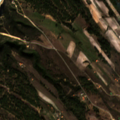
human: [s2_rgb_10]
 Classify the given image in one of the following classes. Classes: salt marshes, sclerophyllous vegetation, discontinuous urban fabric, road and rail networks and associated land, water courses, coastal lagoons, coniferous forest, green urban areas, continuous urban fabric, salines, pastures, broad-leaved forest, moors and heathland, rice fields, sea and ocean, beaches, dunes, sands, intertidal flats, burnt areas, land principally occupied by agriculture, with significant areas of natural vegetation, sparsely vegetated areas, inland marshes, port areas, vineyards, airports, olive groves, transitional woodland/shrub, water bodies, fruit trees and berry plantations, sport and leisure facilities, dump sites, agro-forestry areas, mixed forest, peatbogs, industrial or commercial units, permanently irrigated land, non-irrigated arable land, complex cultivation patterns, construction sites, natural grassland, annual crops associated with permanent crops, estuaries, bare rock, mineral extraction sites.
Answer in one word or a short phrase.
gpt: non-irrigated arable land, permanently irrigated land, land principally occupied by agriculture, with significant areas of natural vegetation, coniferous forest, sclerophyllous vegetation, transitional woodland/shrub, sea and ocean